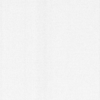
Label: dusty